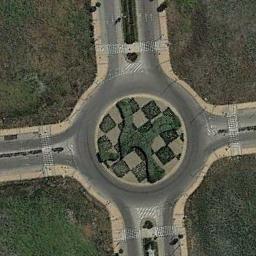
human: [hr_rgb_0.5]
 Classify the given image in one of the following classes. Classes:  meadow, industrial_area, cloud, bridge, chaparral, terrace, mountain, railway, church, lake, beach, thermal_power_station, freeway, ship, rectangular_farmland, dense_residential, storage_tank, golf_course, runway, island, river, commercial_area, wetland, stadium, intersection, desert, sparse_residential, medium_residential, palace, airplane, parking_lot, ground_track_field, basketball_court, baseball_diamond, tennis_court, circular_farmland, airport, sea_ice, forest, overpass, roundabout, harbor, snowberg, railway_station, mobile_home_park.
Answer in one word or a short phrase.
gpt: roundabout